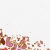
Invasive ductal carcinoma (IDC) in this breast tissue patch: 0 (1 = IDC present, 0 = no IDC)